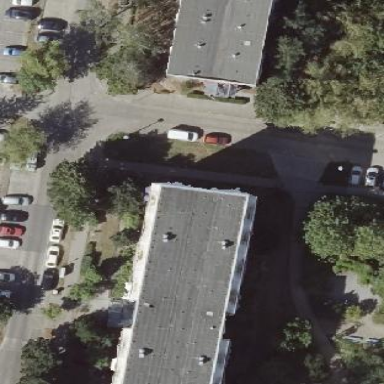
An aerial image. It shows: Flat-roofed apartment building.